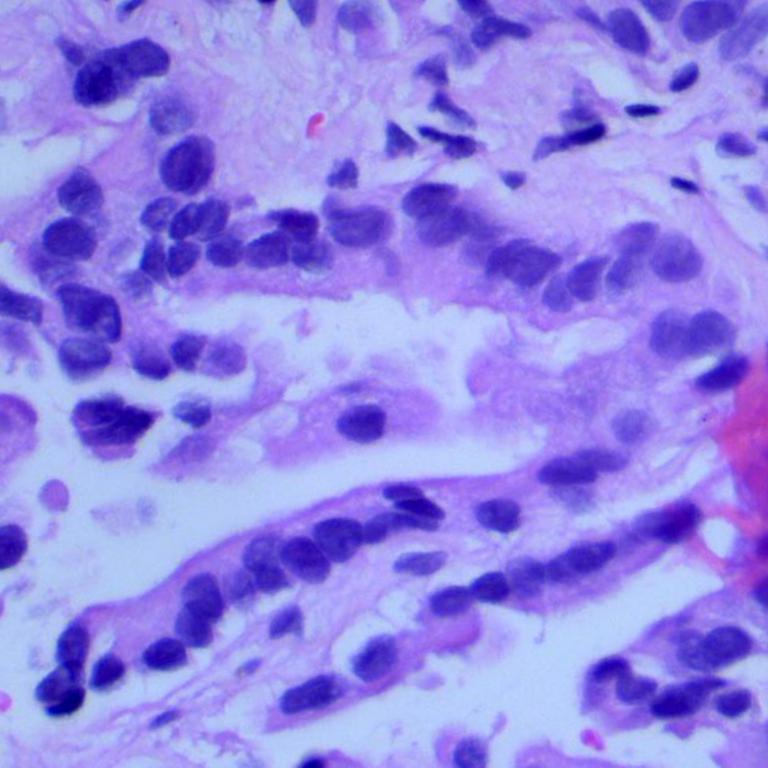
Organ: lung
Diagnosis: adenocarcinomas